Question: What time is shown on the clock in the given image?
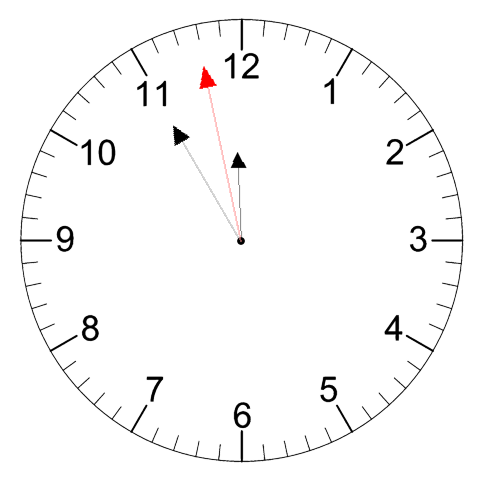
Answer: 11:54:58